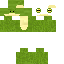
A female human skin with green skin dressed in a green tshirt and brown pants, featuring a closed mouth.